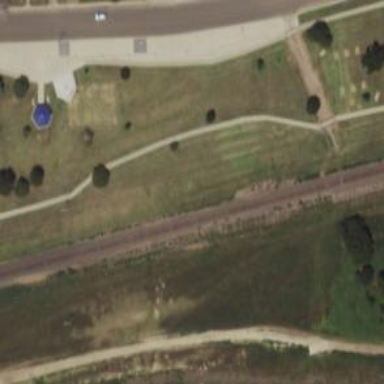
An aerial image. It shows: Railway spur service.